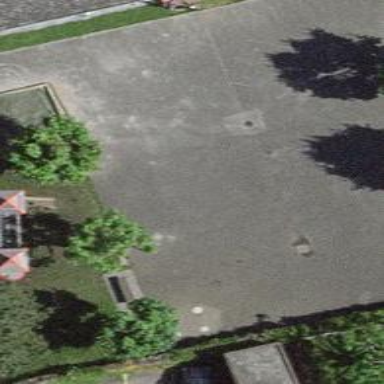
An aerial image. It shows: Kindergarten.